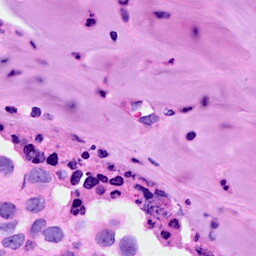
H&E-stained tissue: Breast